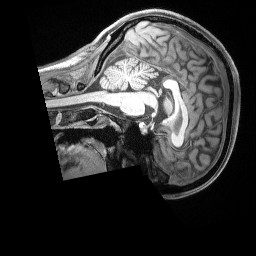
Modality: T1w
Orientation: sagittal
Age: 27
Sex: female
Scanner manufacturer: siemens
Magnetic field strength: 3 T
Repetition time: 2.17 s
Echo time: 0.00169 s